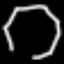
Label: octagon